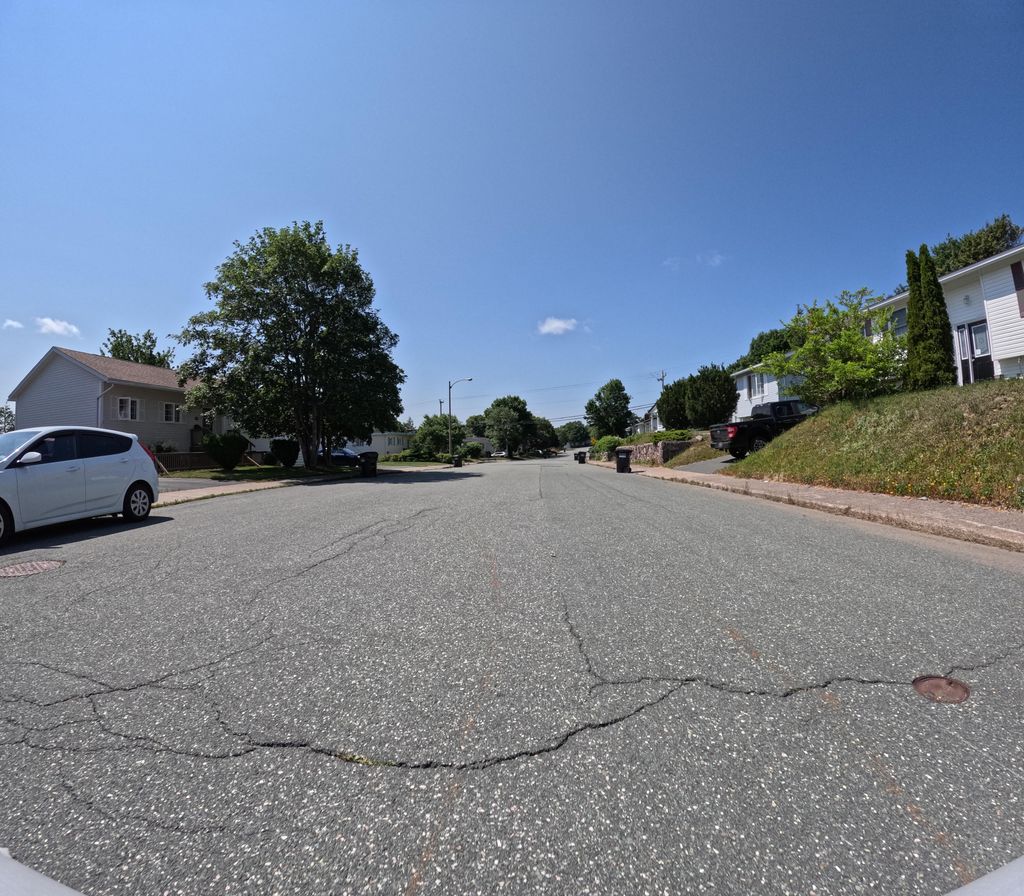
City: st_johns